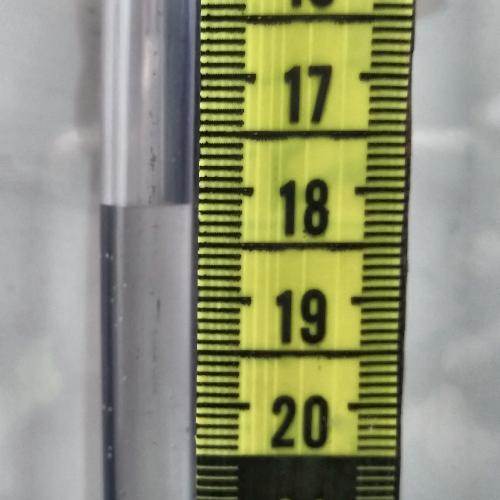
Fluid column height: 18.1 cm